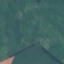
Label: AnnualCrop